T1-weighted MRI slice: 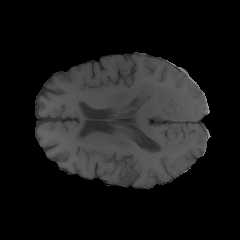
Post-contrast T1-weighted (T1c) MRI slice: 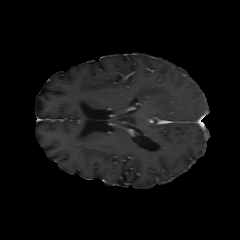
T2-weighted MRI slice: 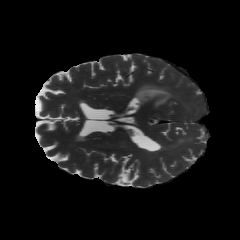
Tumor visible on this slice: yes